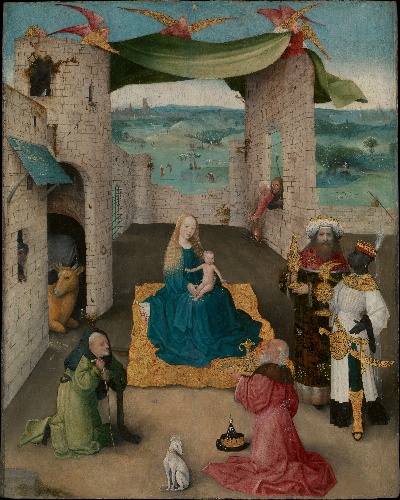
Title: The Adoration of the Magi
Artist: Hieronymus Bosch
Artist bio: Netherlandish, ’s Hertogenbosch ca. 1450–1516 ’s Hertogenbosch
Date: ca. 1475
Object type: Painting
Classification: Paintings
Medium: Oil and gold on oak
Dimensions: 28 x 22 1/4in. (71.1 x 56.5cm)
Department: European Paintings
Credit line: John Stewart Kennedy Fund, 1913
Accession year: 1913
Repository: Metropolitan Museum of Art, New York, NY
Tags: Adoration of the Magi|Cows|Dogs|Angels|Jesus|Virgin Mary